Current action and preconditions to check: trajectory_clear

Your task: For each precondition in the list above, predict whether it will hold at this action.

Consider the current scene as observed from the mobile robot's camera, and analyze the predicted future states of all dynamic agents (e.g., people, animals, vehicles, or any moving entities) within the NEXT SECOND.

IMPORTANT: Only answer "very likely" if you are absolutely certain—based on strong, clear evidence—that a dynamic agent will violate the precondition in the predicted future state. Do NOT answer "very likely" for unlikely, ambiguous, or low-probability risks.

Ask yourself for each precondition: Is there a high probability, with clear and convincing evidence, that the predicted future states of any dynamic agent will interfere with the predicted future state of the currently executing action within the NEXT SECOND, causing that precondition to fail?

Assess the risk level based on these predictions. Use "likely" or "very likely" if motions create a clear risk of interference.

Use "neutral" or "improbable" if agents are nearby but their predicted paths are clearly diverging or non-conflicting.

Failure Risk Categories: "very improbable", "improbable", "neutral", "likely", "very likely"

Answer Format: Output ONLY the probability_of_failure value from these categories: "very improbable", "improbable", "neutral", "likely", "very likely"

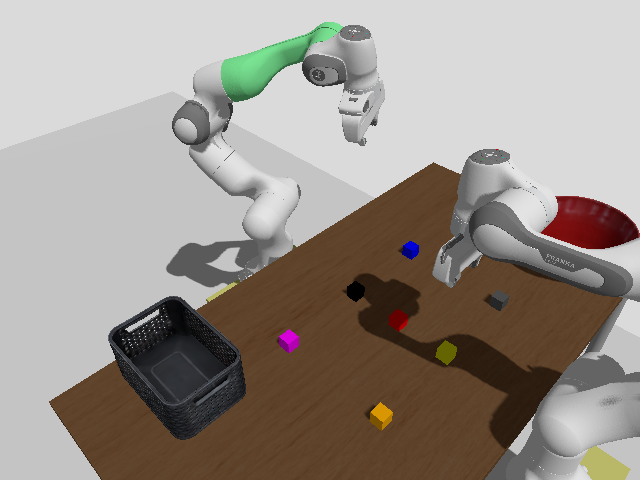

Answer: very improbable